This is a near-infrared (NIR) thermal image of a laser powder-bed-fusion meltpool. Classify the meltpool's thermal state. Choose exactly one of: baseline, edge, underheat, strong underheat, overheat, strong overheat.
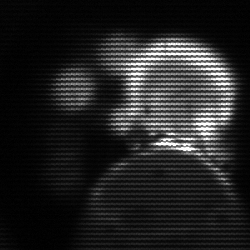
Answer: edge